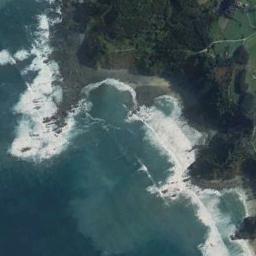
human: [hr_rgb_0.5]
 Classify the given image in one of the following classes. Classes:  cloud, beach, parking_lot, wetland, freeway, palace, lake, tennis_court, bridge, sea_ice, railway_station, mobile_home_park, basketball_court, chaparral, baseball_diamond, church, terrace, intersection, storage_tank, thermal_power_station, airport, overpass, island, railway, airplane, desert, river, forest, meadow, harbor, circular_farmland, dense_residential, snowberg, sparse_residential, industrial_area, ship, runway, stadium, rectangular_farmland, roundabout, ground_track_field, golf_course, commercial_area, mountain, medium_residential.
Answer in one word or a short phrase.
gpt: beach